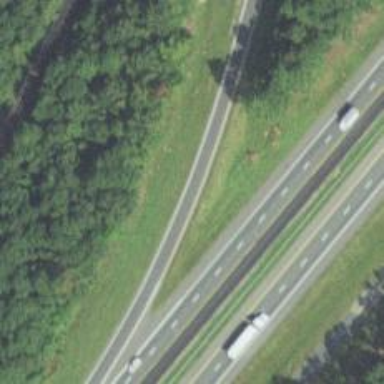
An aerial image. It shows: Asphalt motorway link.